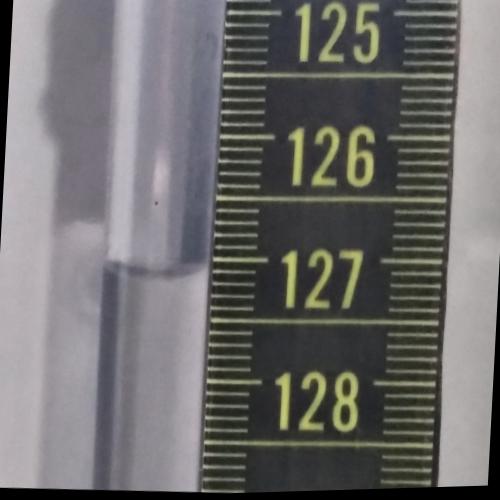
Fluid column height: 127.1 cm